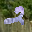
Label: 2